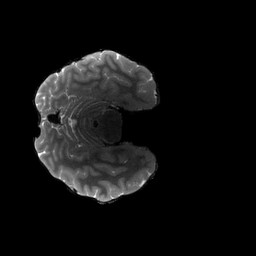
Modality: T2w
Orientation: axial
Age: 22
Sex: male
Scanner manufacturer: siemens
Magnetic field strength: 3 T
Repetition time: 3.2 s
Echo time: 0.564 s